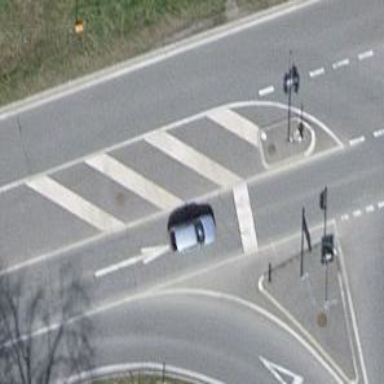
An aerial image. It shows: Road with traffic signals.